Interaction volume radius: 10 \u00c5
Interaction volume height: 15 \u00c5
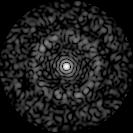
Disorder parameter: 0.8254